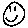
Label: smiley face